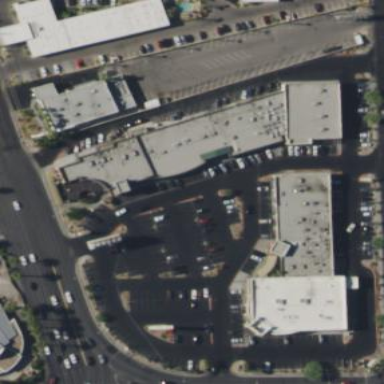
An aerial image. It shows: Retail area.